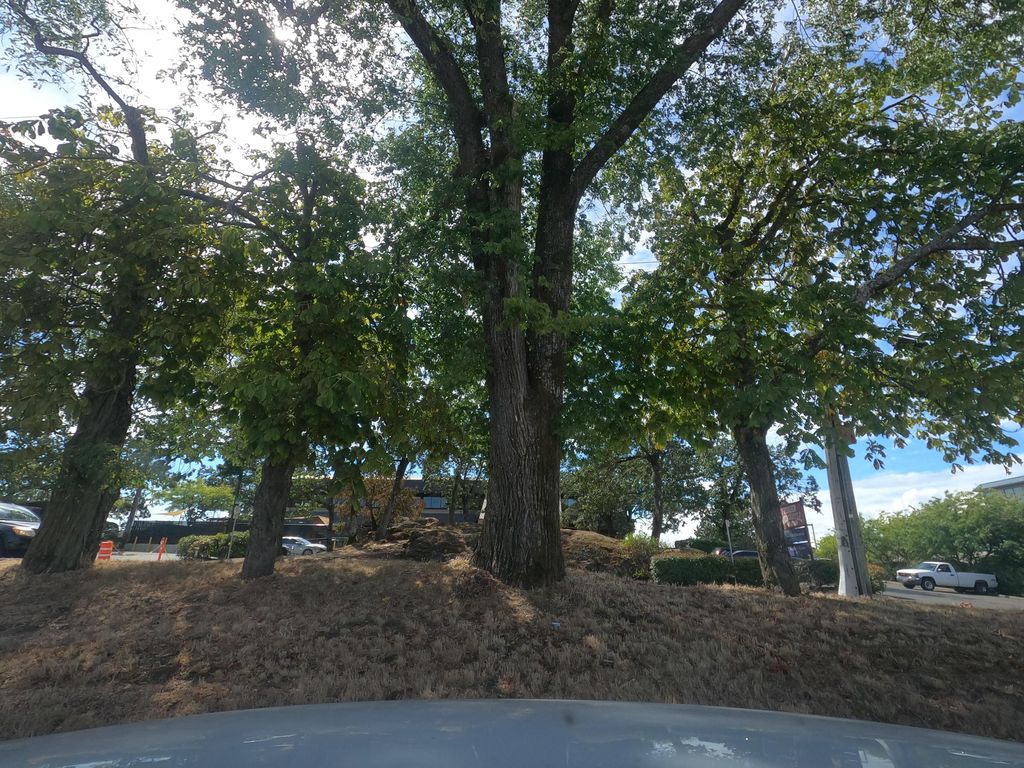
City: victoria